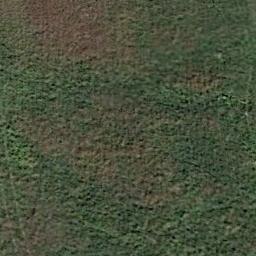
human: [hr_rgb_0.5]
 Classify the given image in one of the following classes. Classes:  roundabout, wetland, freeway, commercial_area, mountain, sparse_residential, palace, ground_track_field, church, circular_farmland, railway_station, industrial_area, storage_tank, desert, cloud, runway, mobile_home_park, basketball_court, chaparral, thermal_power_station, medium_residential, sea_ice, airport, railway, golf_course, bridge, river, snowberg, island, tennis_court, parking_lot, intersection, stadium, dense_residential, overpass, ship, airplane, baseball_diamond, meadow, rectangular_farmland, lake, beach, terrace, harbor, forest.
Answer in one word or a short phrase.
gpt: meadow